В данной задаче исследуется движение двух электронов в плоскости, перпендикулярной линиям однородного магнитного поля $B$.
Изначально покоящиеся электроны помещают на расстояние $d$ друг от друга. Им обоим сообщаются одинаковые по модулю, но противоположные по направлению скорости $v$. Какому условию должно удовлетворять расстояние $d$, чтобы расстояние между электронами оставалось постоянным на протяжении всего последующего движения? Найдите также выражение для $v$.
Покажите, что мы можем сообщить одному из электронов скорость так, чтобы расстояние между ними $d$ также оставалось постоянным. По какой траектории в этом случае будет двигаться центр масс? Найдите минимальное значение $d_{\min}$, при котором такое движение возможно. Схематично изобразите траектории электронов в этом случае. Когда изначально движущийся электрон впервые остановится?
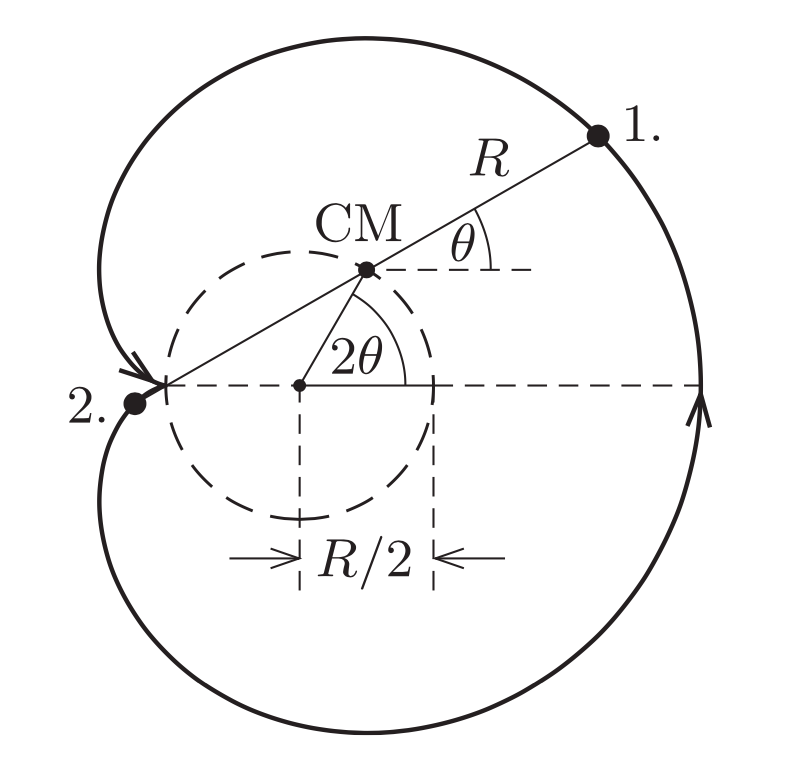
Изначально покоящиеся электроны помещают на расстояние $d$ друг от друга. Им обоим сообщаются одинаковые по модулю, но противоположные по направлению скорости $v$. Какому условию должно удовлетворять расстояние $d$, чтобы расстояние между электронами оставалось постоянным на протяжении всего последующего движения? Найдите также выражение для $v$.
Ответ: $d \ge2\sqrt[3]{\frac{km}{B^2}} = d_{\text{crit}}$, $v = \frac{edB}{4m} \pm \sqrt{\left(\frac{edB}{4m}\right)^2 - \frac{ke^2}{2md}} $

Покажите, что мы можем сообщить одному из электронов скорость так, чтобы расстояние между ними $d$ также оставалось постоянным. По какой траектории в этом случае будет двигаться центр масс? Найдите минимальное значение  $d_{\min}$, при котором такое движение возможно. Схематично изобразите траектории электронов в этом случае. Когда изначально движущийся электрон впервые остановится?
Ответ: Центр масс будет двигаться по окружности, $d_\text{min} = 2\sqrt[3]{\frac{km}{B^2}}$, электрон остановится через время $T = 2\pi\frac{m}{eB}$
Темы:
T, ★★, Векторы, Электромагнетизм, Движение в магнитном поле, Момент импульса, 200 задач